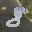
Label: 8